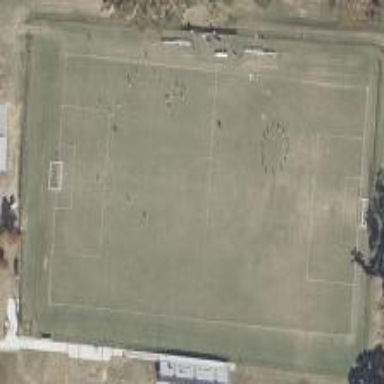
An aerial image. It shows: Soccer pitch designated for leisure and sports activities.